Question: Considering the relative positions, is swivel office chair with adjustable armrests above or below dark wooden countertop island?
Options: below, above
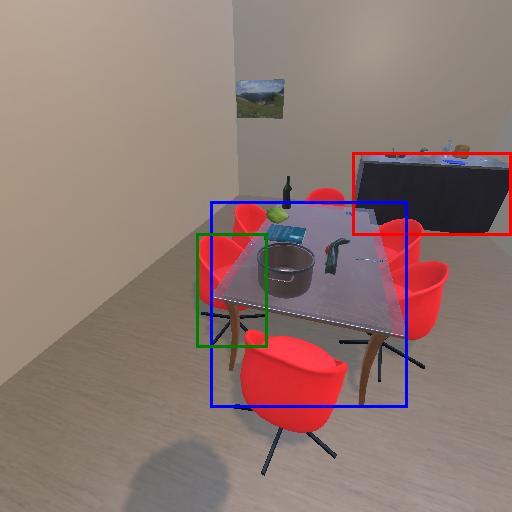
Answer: below